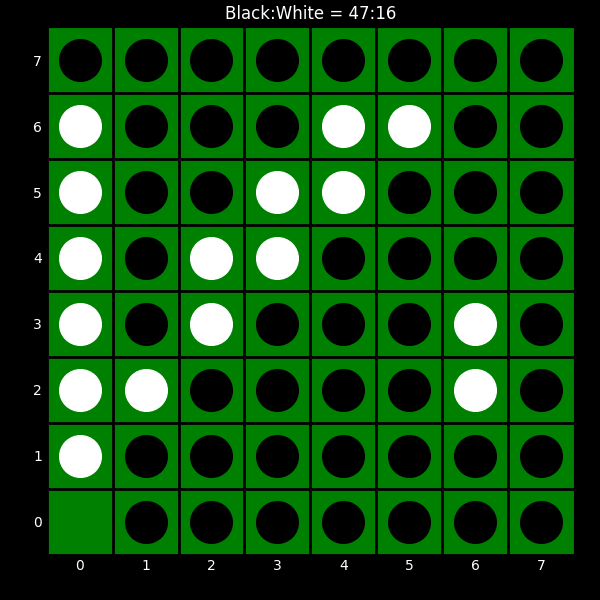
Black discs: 47
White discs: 16